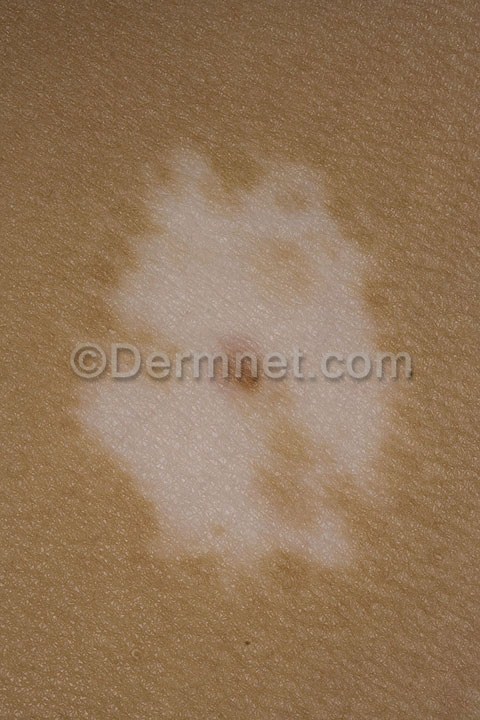
Disease: Melanoma Skin Cancer Nevi and Moles